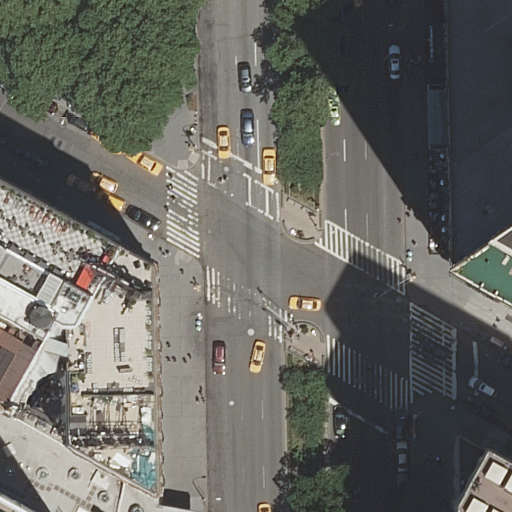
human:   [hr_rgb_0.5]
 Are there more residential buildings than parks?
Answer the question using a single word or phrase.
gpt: yes

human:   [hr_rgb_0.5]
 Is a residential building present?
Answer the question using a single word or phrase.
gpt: yes

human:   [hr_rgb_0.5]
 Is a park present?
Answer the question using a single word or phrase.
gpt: yes

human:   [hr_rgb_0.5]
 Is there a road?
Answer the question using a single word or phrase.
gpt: yes

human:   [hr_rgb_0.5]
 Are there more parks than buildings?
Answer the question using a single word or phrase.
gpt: no

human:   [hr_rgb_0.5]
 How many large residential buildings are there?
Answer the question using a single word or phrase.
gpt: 1

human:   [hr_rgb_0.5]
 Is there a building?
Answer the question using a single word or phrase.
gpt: yes

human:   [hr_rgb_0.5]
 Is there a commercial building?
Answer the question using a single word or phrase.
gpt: no

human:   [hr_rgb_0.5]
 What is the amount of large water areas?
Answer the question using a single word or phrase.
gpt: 0

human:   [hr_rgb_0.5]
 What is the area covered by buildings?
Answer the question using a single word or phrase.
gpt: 2187m2

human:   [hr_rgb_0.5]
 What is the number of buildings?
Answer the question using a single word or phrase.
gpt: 4

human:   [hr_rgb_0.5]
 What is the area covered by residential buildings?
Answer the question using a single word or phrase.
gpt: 2187m2

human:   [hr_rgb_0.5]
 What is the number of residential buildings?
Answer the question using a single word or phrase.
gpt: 4

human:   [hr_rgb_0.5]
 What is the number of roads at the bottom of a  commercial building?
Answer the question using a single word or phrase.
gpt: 0

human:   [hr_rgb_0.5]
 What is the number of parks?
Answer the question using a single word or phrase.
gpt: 1

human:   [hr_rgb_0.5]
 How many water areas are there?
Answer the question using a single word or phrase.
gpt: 0

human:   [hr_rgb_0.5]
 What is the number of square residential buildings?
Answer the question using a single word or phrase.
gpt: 0

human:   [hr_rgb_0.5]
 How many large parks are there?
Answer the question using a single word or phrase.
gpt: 1

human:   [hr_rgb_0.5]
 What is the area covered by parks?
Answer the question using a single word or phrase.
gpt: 1220m2

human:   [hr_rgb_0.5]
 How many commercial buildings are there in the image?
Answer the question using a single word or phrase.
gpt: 0

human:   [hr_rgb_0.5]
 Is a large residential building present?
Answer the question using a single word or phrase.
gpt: yes

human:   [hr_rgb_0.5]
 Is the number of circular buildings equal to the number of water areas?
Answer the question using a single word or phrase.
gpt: yes

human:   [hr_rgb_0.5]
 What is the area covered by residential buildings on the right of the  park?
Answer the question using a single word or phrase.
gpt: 517m2

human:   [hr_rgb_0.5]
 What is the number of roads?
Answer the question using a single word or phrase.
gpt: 11

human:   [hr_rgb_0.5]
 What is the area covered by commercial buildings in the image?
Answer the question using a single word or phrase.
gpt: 0m2

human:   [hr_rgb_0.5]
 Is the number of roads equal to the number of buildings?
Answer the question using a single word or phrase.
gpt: no

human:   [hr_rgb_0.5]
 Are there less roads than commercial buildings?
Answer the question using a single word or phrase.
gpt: no

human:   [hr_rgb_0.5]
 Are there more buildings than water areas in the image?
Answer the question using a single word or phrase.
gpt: yes

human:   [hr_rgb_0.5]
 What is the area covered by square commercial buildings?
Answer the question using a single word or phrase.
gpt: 0m2

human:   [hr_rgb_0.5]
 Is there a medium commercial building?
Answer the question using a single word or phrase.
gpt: no

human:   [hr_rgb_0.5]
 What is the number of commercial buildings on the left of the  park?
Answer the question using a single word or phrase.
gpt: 0

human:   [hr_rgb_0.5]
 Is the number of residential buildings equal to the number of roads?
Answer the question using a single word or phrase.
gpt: no

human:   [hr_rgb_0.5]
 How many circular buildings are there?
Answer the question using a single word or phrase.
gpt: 0

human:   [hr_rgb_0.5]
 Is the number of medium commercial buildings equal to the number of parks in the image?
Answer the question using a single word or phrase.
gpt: no

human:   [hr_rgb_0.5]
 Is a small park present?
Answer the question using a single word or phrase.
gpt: no

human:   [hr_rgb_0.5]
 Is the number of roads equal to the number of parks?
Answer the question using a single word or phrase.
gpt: no

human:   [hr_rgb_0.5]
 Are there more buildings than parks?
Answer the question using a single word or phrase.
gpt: yes

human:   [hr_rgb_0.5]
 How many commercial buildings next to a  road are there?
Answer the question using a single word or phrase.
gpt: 0

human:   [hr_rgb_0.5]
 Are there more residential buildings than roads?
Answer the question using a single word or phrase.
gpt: no

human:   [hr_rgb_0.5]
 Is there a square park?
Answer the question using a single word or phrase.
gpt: no

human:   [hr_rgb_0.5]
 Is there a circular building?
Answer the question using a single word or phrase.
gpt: no

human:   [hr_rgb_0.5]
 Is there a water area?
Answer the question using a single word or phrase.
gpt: no

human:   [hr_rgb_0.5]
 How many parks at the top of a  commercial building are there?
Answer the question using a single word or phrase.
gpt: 0

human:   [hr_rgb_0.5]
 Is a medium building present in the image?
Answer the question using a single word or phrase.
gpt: yes

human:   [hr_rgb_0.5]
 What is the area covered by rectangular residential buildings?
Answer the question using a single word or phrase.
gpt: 872m2

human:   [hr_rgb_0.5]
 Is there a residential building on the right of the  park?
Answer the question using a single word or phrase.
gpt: yes

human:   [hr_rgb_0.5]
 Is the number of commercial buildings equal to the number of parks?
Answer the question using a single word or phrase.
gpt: no

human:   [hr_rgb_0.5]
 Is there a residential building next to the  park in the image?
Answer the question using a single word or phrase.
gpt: yes

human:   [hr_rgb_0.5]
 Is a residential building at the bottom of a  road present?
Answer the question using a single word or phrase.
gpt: yes

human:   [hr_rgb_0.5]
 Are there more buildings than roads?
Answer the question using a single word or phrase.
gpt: no

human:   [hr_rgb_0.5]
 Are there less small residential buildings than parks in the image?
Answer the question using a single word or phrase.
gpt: yes

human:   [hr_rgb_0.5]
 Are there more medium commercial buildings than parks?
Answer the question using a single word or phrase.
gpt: no

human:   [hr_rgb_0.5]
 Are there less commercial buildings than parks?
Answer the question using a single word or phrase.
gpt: yes

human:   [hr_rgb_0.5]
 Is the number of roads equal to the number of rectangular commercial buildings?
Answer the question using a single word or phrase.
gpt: no

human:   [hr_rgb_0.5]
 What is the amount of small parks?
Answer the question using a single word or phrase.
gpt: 0

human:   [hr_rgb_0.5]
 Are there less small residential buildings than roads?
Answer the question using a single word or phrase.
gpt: yes

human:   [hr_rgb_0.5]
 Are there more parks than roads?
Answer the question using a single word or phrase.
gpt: no

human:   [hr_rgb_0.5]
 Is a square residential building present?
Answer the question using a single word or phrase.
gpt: no

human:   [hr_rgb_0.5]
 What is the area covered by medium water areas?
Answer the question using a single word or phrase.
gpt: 0m2

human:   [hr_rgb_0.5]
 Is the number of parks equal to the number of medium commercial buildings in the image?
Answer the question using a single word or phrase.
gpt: no

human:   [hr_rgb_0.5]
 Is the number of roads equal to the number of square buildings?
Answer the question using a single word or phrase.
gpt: no

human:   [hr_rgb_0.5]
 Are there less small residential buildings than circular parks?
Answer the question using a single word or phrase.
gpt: no

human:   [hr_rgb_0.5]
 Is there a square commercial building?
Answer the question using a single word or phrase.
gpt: no

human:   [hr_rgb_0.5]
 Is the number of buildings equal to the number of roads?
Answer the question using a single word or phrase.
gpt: no